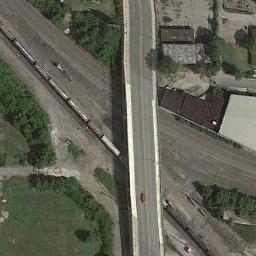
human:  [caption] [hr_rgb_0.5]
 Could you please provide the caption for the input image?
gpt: The overpass is on the grass next to some houses .

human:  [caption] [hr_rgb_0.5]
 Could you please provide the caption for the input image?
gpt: The cross-line overpass is over the roads and the overpass is flanked by some buildings and green space .

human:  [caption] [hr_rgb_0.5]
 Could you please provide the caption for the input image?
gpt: Several buildings of different shapes are beside the overpass .

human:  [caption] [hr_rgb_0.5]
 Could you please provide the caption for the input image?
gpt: The overpass is divided into three roads .

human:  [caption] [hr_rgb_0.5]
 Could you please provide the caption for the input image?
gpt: There are some buildings and green trees beside the overpass .